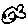
Label: fish